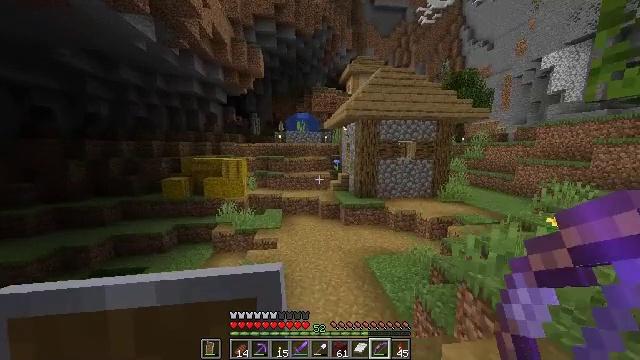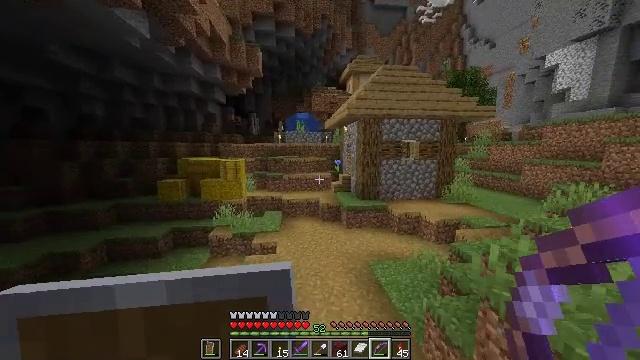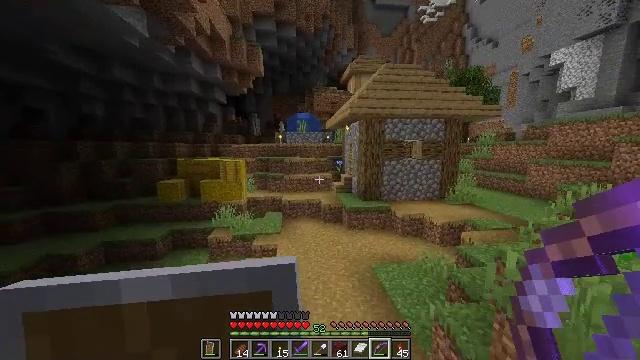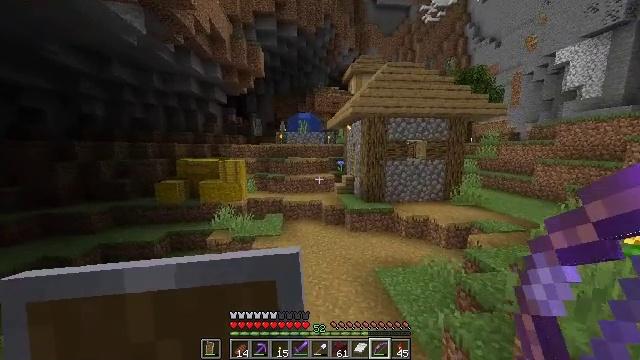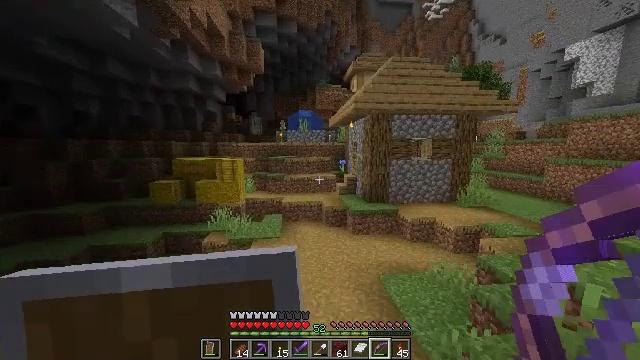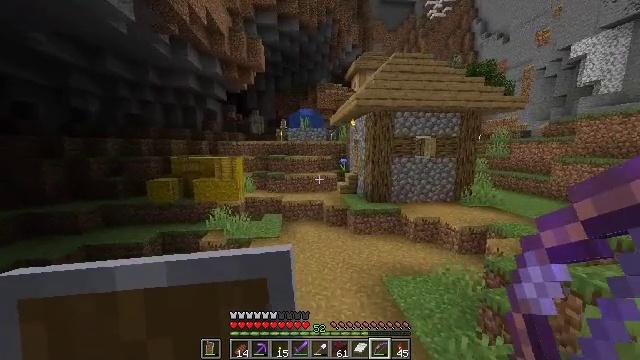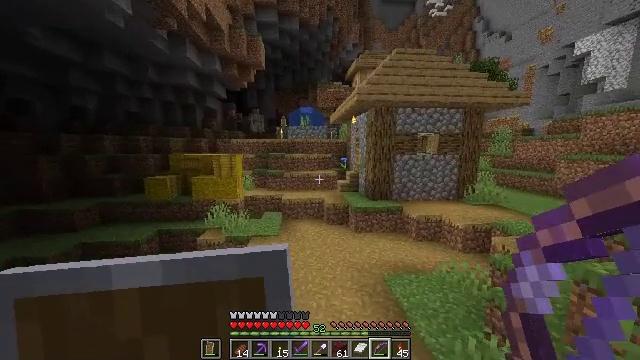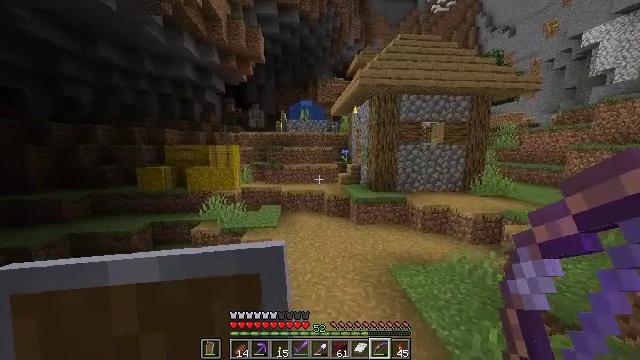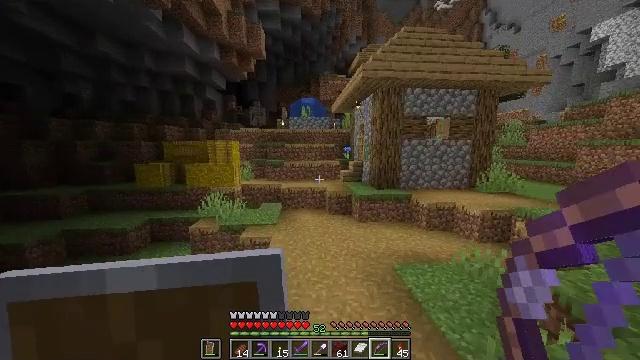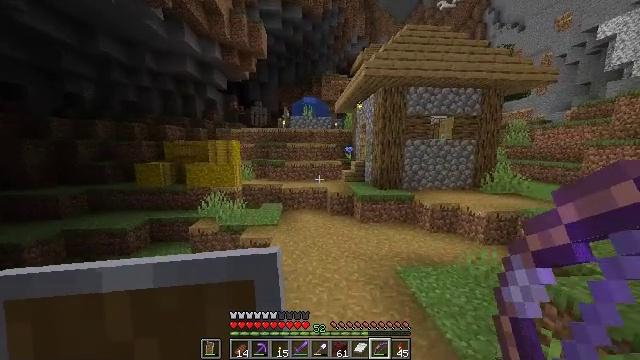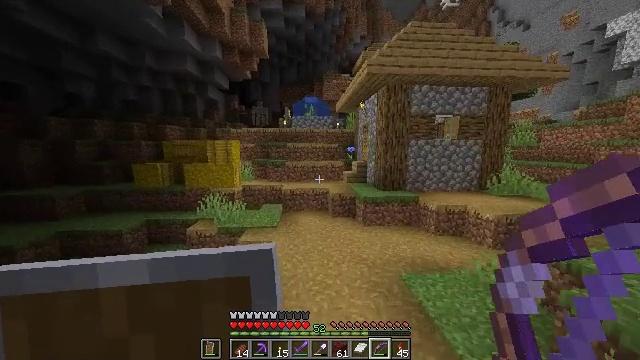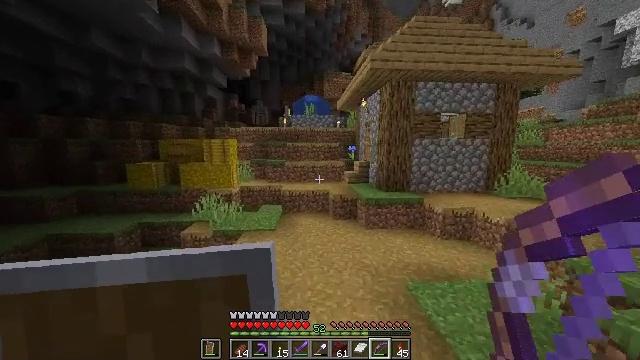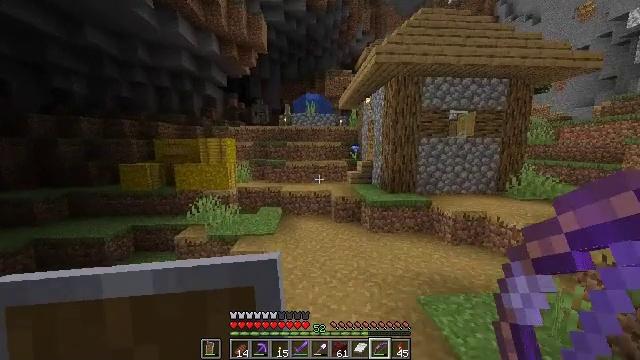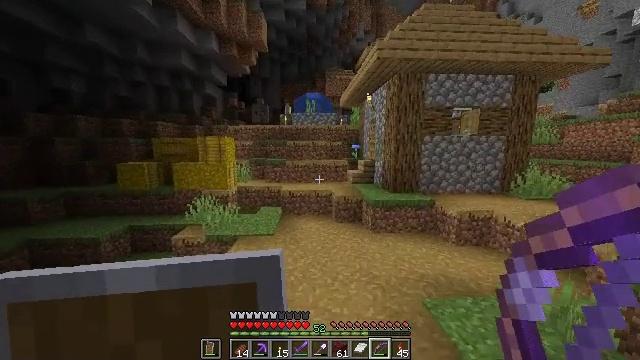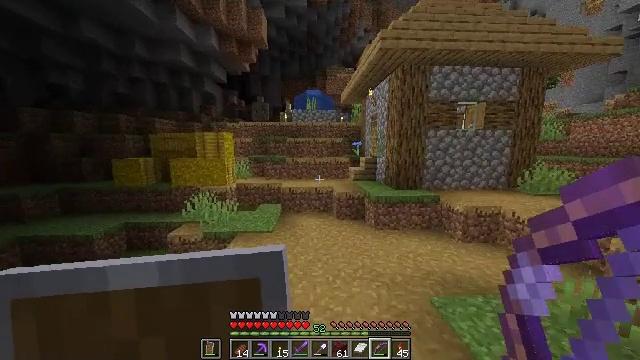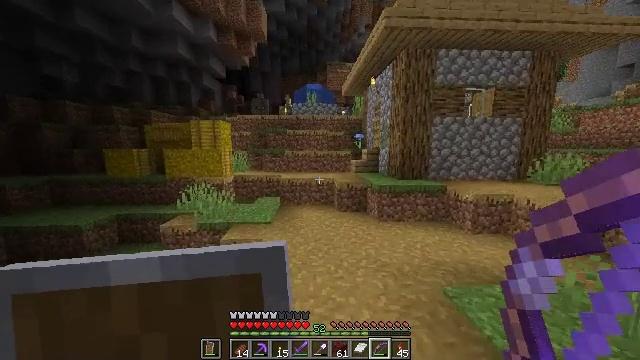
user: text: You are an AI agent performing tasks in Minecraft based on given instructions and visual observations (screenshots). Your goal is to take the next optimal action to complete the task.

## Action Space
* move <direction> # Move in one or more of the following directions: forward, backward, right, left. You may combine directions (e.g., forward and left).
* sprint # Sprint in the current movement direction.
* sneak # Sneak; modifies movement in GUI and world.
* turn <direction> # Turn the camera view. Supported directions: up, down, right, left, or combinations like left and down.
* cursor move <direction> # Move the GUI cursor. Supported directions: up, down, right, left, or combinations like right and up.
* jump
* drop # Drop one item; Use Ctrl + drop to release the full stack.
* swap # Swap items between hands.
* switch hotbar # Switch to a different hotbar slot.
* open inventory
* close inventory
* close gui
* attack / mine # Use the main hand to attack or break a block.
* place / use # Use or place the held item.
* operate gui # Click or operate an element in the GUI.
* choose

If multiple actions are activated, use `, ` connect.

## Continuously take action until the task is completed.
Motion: motion action
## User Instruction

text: Collect the bell.
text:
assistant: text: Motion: move forward
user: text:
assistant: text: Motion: move forward
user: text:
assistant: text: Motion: move forward
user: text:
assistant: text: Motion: move forward
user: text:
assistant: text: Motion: move forward
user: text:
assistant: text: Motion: move forward
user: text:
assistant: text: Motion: move forward
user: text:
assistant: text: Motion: move forward
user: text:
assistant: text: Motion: move forward
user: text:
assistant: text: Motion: move forward
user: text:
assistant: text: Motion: move forward
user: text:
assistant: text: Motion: move forward
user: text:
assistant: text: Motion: move forward
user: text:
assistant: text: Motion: move forward
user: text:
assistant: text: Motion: move forward
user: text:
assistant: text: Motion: move forward
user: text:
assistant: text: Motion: move forward
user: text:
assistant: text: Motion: move forward
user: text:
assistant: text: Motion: move forward
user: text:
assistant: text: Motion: move forward
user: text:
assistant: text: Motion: move forward
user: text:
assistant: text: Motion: move forward
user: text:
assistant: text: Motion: move forward
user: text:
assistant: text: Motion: move forward
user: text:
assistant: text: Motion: move forward
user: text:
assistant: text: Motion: move forward
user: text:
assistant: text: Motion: move forward
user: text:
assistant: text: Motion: move forward
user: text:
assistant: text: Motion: move forward
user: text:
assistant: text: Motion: move forward